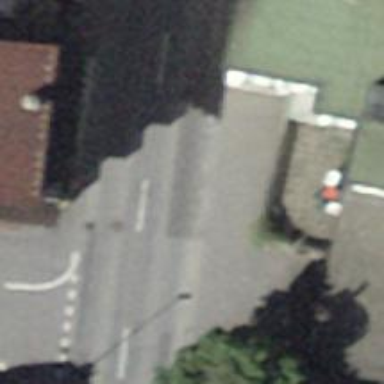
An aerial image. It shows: Bus stop with platform for public transport.